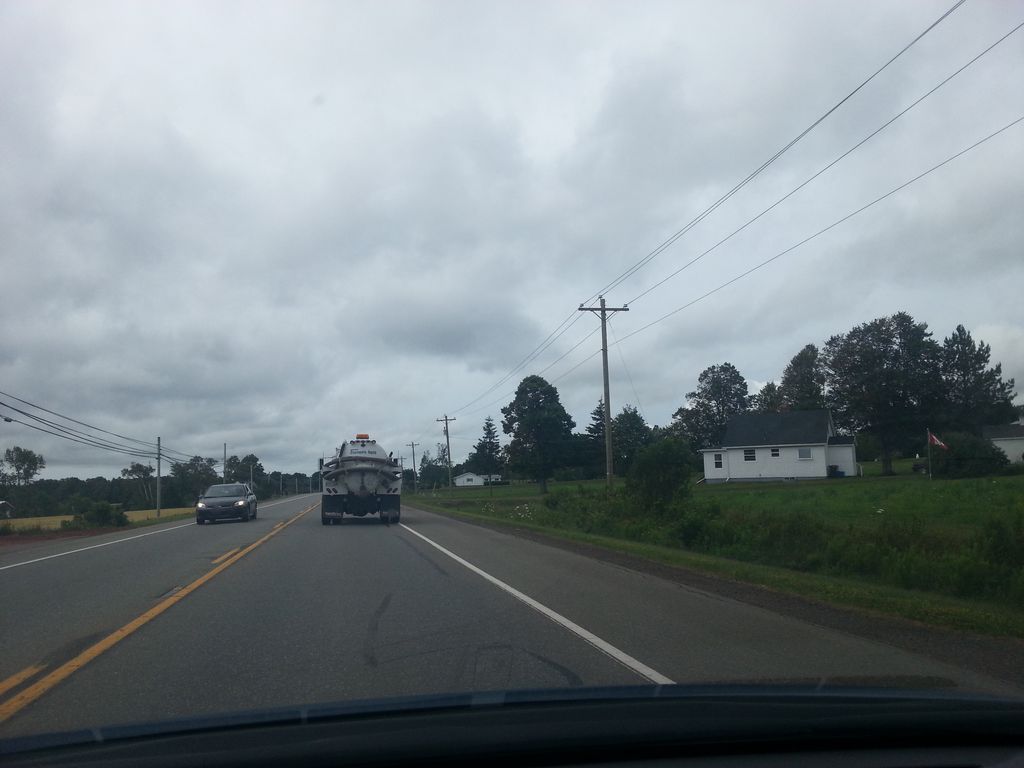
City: charlottetown